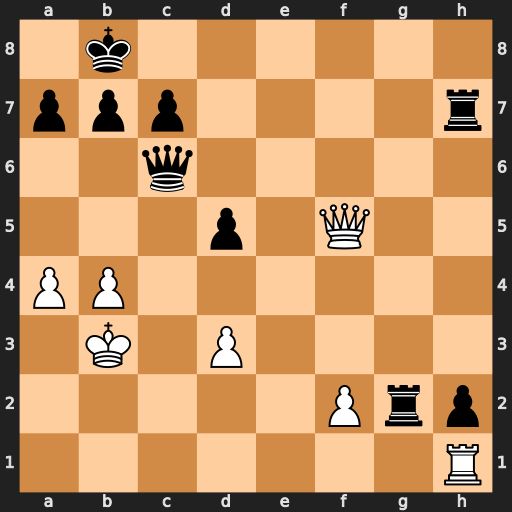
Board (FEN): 1k6/ppp4r/2q5/3p1Q2/PP6/1K1P4/5Prp/7R
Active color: w
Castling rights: -
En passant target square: -
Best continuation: Qf8+ Qe8 Qxe8#